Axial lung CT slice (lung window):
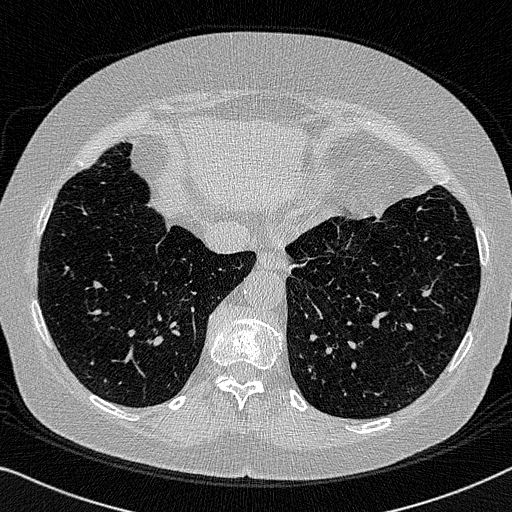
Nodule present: no